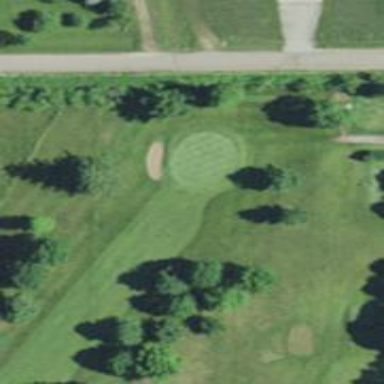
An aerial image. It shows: View of golf hole.